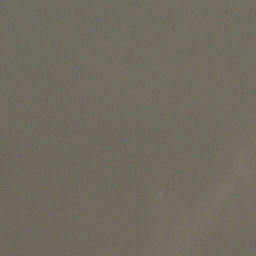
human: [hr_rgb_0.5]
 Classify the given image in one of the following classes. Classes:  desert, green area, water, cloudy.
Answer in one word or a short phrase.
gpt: cloudy